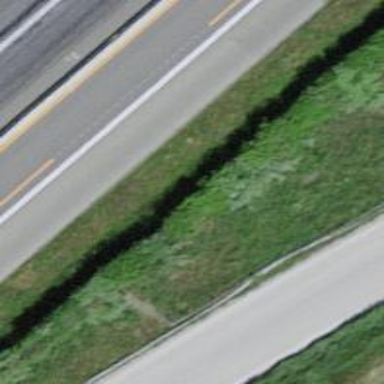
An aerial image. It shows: Hedge barrier.